Question: I was trying to install Visual Studio 2008 SP1 on my machine and I encountered this issue.

I looked it up, it looks like IIS Worker Process is some kind of <URL>, so I looked into my Windows Task Manager and found out w3wp.exe is not running. I also took a look at my Worker Processes in IIS Manager and it wasn't started either. So, how do I close this application so I can continue my install or is there something else I can do?
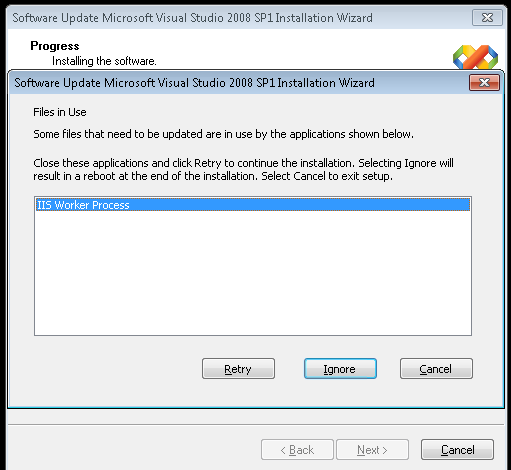
Answer: 1. In IIS Manager -> Application pool, stop all applications
2. Run CMD as administrator, and type iisreset -noforce